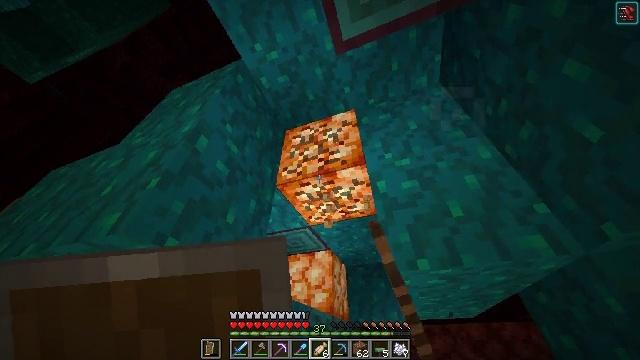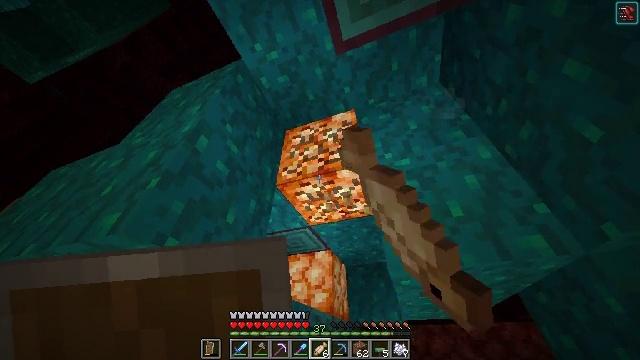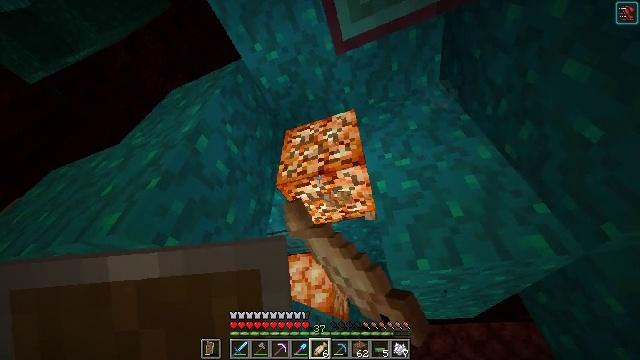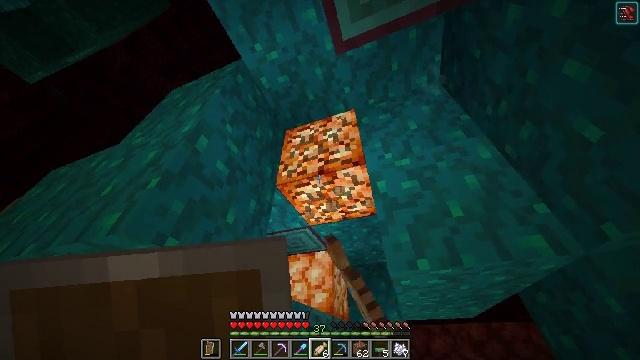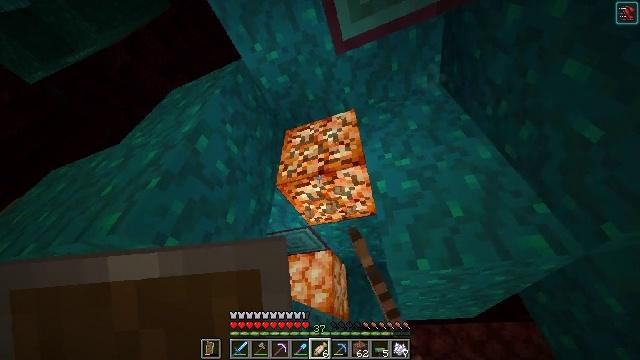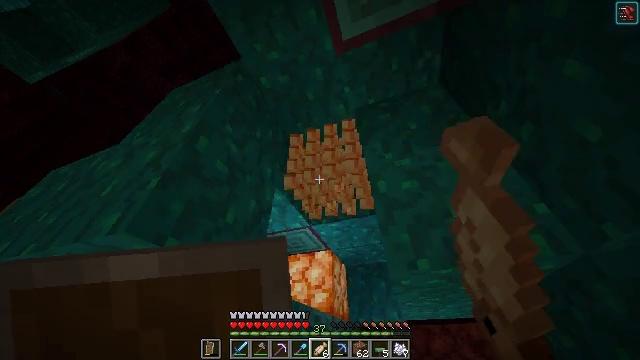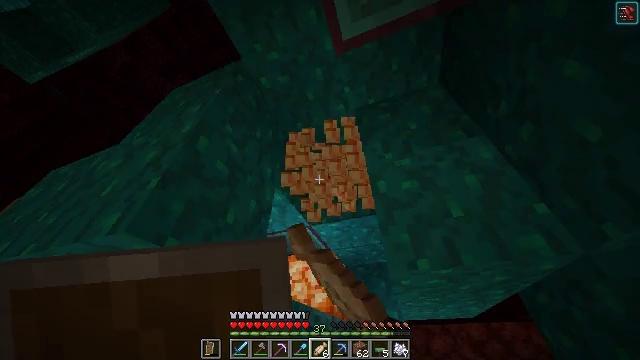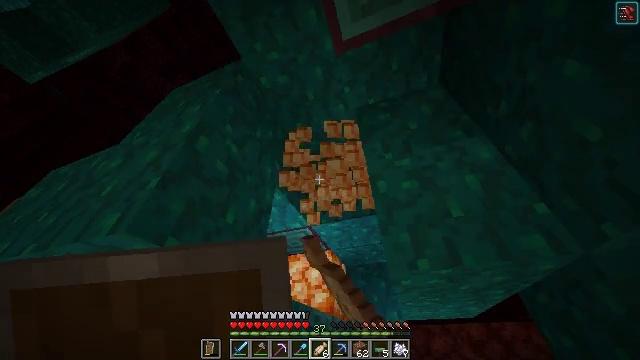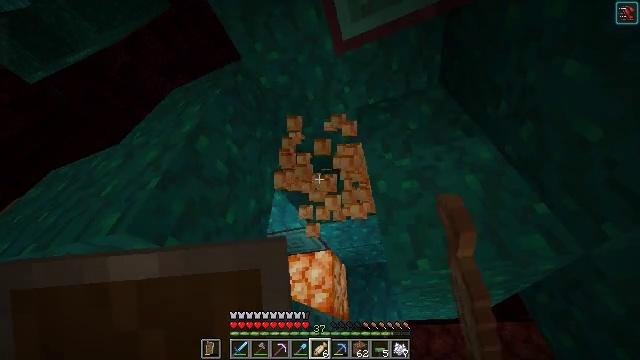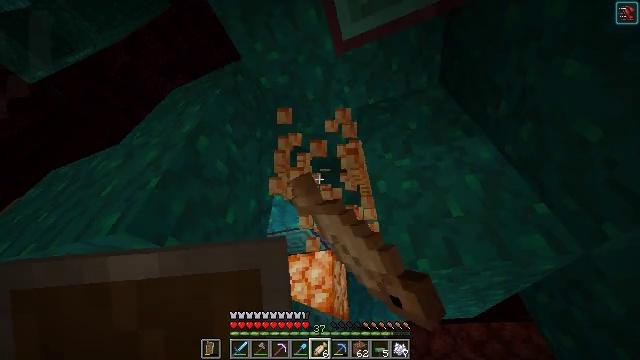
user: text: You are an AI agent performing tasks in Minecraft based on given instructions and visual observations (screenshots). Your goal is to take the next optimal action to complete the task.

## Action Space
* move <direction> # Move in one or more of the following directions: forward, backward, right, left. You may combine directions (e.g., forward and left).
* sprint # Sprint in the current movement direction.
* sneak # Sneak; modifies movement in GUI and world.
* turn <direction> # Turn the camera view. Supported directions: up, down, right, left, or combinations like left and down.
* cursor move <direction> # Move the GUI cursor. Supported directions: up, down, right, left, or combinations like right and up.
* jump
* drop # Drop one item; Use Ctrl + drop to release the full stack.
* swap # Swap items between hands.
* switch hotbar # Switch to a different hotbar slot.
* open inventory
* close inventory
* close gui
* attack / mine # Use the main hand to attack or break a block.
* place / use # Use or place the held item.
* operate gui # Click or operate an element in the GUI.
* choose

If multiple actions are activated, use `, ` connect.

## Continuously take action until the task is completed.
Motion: motion action
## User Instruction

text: Break the glowing shroomlight.
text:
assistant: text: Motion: attack / mine
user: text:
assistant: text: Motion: attack / mine
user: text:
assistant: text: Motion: attack / mine
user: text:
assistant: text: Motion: attack / mine
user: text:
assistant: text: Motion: attack / mine
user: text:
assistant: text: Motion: attack / mine
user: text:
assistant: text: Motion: attack / mine
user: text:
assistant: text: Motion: attack / mine
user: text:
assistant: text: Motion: attack / mine
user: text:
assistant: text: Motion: attack / mine